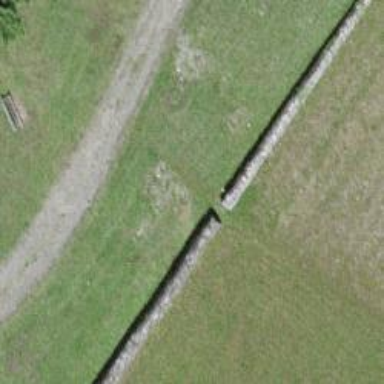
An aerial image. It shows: Wall made of dry stone.